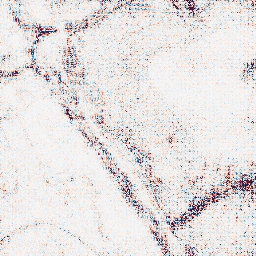
Category: wavelet
Decomposition family: wavelet_reverse_biorthogonal
Decomposition parameters: wavelet: rbio5.5
level: 2
Upsampling method: regularized
Upsampling parameters: scale: 4
lambda_reg: 0.1
Upsampling scale: 4